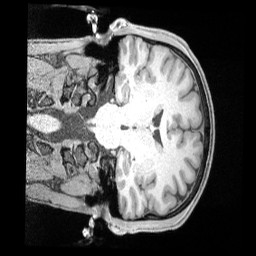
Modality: T1w
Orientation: coronal
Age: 32
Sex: male
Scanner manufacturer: siemens
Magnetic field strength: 3 T
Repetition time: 2 s
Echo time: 0.00211 s